Field crop: maize
Growth stage: 2
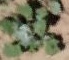
Species: chenopodium